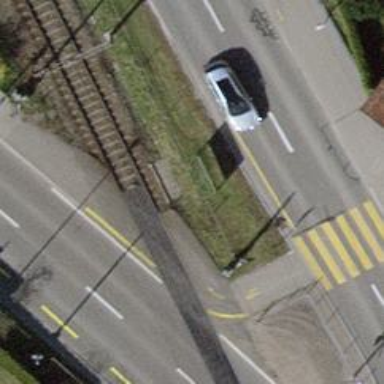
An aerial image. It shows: Railway crossing with full barriers and lights.